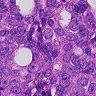
Metastatic tissue present: yes